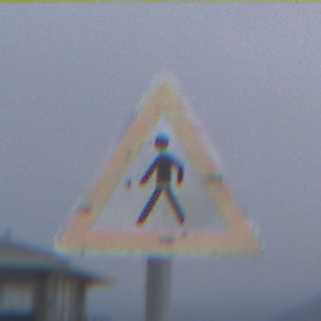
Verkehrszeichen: FussgaengerRechts
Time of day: SunriseSunset
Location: Outdoor (Beach)
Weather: Overcast
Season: NotSpecified
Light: Natural